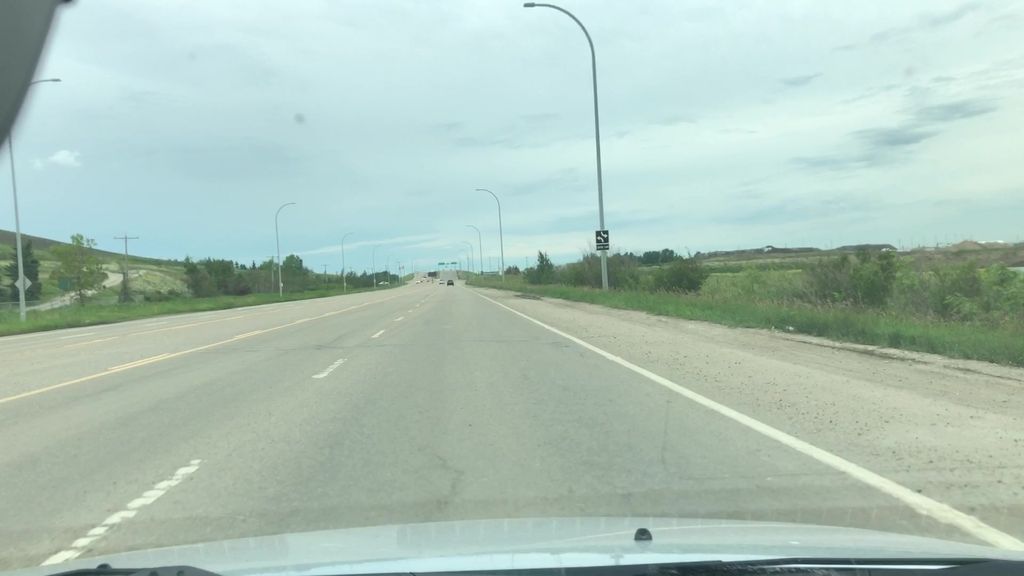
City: edmonton